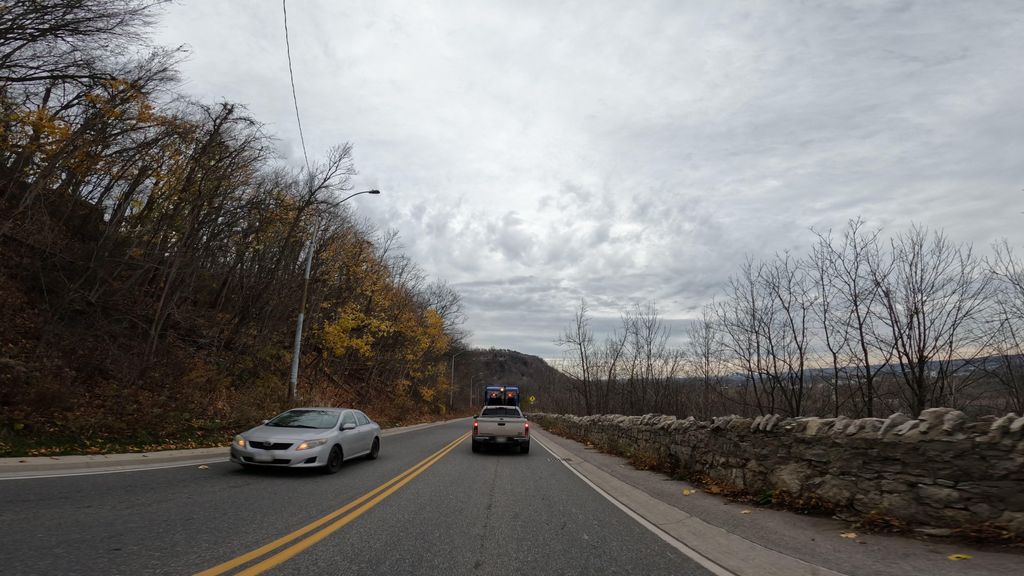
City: hamilton